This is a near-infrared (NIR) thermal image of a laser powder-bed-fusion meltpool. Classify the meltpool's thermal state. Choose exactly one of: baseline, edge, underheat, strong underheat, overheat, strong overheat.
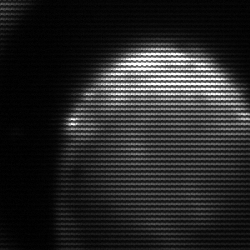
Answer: edge